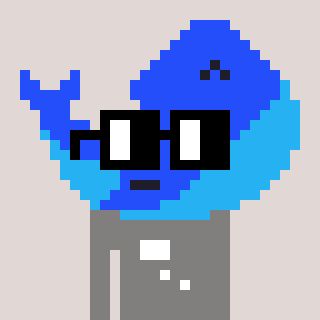
a pixel art character with square black glasses, a whale-shaped head and a bluegrey-colored body on a warm background